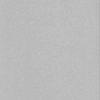
Label: dusty